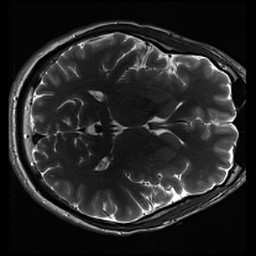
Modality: inplaneT2
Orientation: axial